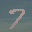
Label: 7